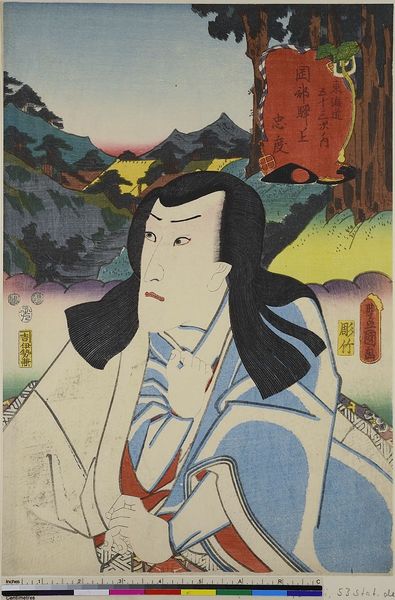
Titel: Über der Station Okabe: Der Schauspieler Ichikawa Danjurô VIII als Tadanori, aus der Serie: Die 53 Stationen des Tokaido
Künstler: Utagawa Kunisada
Standort: Hamburg
Institution: Museum für Kunst und Gewerbe Hamburg
Schlagwörter: baum, blau, himmel, bäume, gelb, grün, weiss, rot, bild, hügel, theater, holzschnitt, berge, violett, asien, druckgraphik, druckgrafik, asiatisch, kunst, zeit, schauspieler, farbholzschnitt, schauspielerin, tourismus, reisen, chinese, kabuki, edo, reproduktionen, druckerzeugnisse, theateraufführung, ukiyo